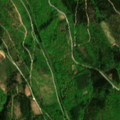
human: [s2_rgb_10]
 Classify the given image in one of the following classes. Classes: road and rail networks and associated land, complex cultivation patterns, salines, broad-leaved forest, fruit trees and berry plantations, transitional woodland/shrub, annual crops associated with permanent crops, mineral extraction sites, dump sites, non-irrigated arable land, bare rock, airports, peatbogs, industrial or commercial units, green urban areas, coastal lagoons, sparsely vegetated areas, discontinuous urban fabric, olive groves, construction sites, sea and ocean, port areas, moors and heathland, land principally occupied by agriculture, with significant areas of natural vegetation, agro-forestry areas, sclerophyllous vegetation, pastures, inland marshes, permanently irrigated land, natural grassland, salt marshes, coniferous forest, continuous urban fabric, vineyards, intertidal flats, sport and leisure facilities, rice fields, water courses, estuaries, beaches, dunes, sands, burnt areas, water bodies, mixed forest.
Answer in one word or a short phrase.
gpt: complex cultivation patterns, broad-leaved forest, coniferous forest, mixed forest